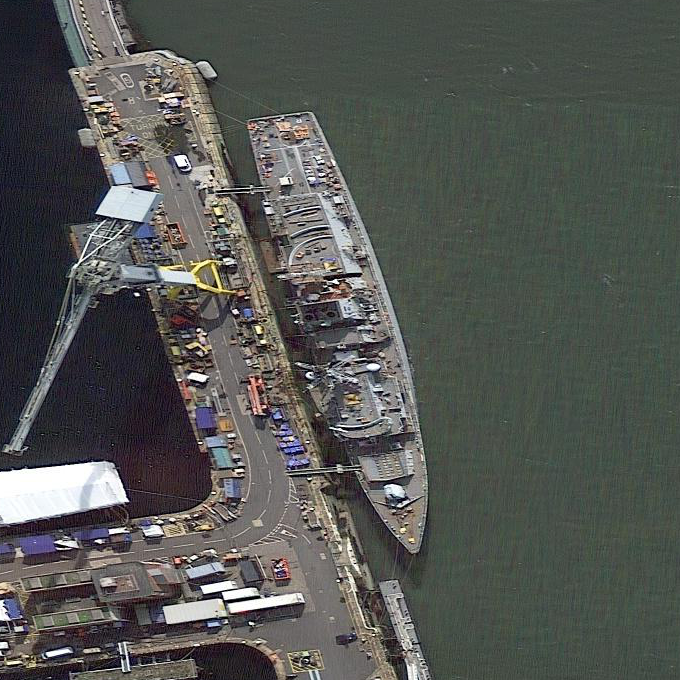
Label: Type_45_destroyer